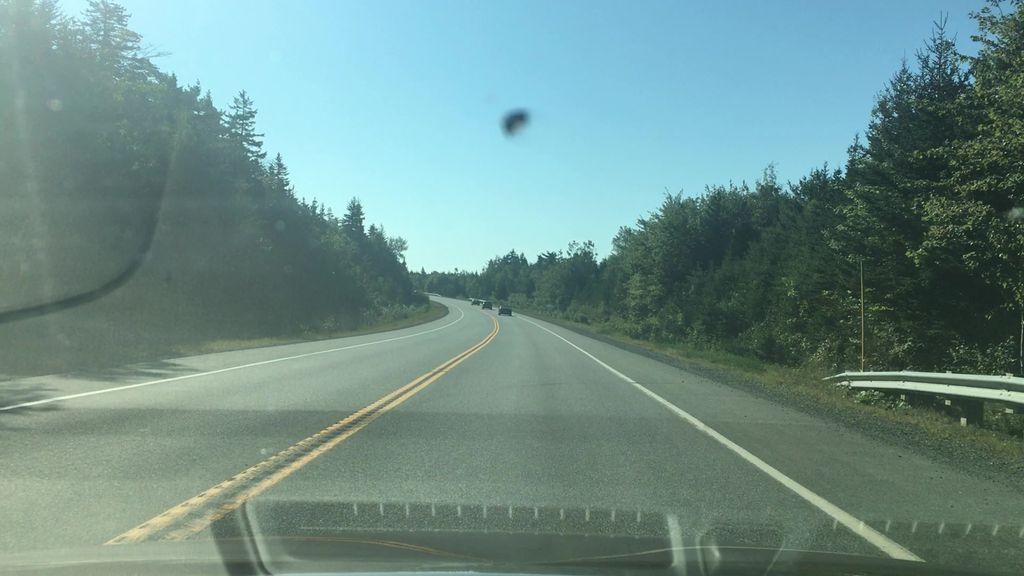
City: halifax